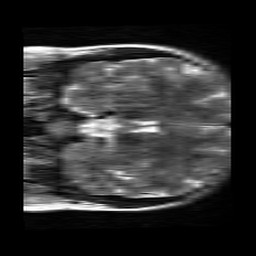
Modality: T2w
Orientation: coronal
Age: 21
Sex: female
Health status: healthy
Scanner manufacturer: siemens
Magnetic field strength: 3 T
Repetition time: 4.01 s
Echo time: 0.116 s